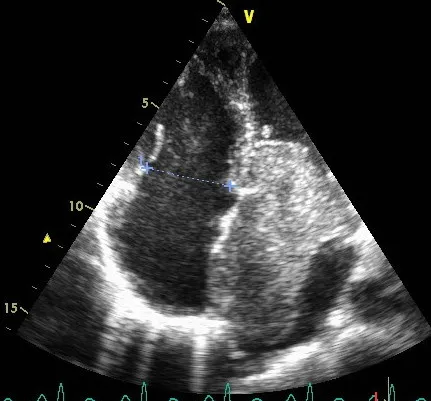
Transthoracic echocardiography 4 cavity view shows a giant left atrial myxoma fills almost the entire left ventricular at diastole.
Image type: radiology (ultrasound)